Question: I am trying to upload images on a form but I am using Jquery .Post function in order to submit the data of the form. I get a PHP error of an undifined index. Here is a small portion of my code:
related HTML:
'''
<input type="hidden" name="MAX_FILE_SIZE" value="<PHONE>" />
Picture: <input name="uploadedfile" id="uploadedfile" type="file" />
'''
related jQuery
'''
$.post("registerCB.php", {
uploadedfile: $("#uploadedfile").val()
}
'''
The PHP that handles the submission:
'''
//file upload
$uploadedfile= $_POST["uploadedfile"];
/*--------------------Image Uploads-------------------------*/
// Where the file is going to be placed
$target_path = "userImages/";
/* Add the original filename to our target path.
Result is "uploads/filename.extension" */
$target_path = $target_path . basename( $_FILES[$uploadedfile]['name']);
'''
THE ERROR:

CONCLUSION:
I think the issue is the .val() on the image input. I did an alert on that element and it would only alert the file name NOT the entire path.
How can I get the entire path?
ONE MORE THING----
I would like to control the NAME of the file. So no matter what the user uploads I can control the name....is this possible?
THANKS!!!
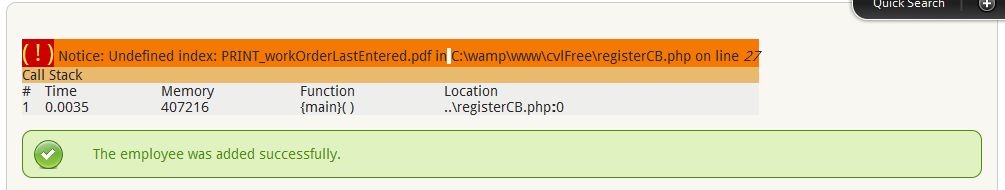
Answer: The browser does not include the full path for security reasons. And you can control the name of the file on the server.
If you want to upload asyncronously you should look at some of the existing jquery plugins such as:
<URL>
or
<URL>